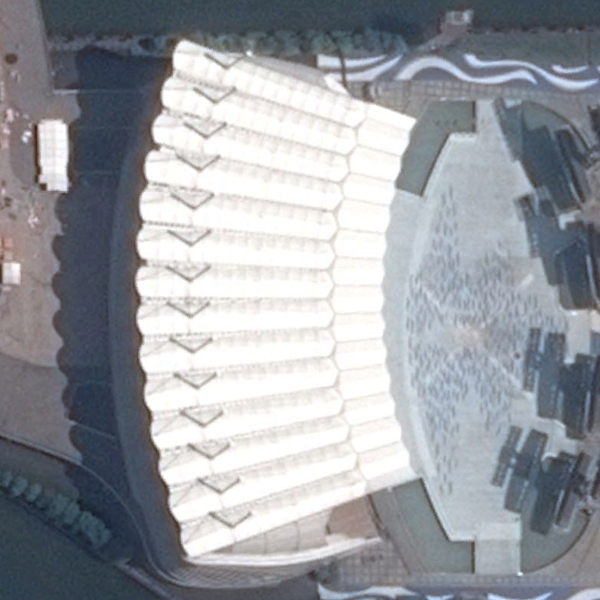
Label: Center